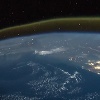
Label: water